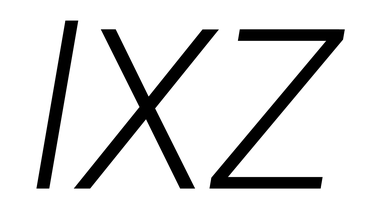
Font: Roboto-Italic_Light_Italic